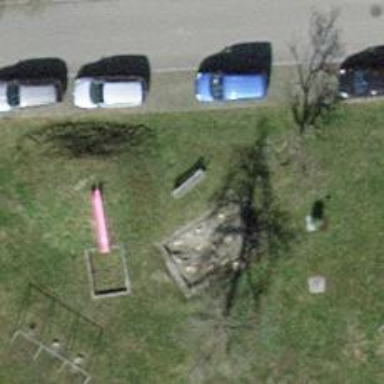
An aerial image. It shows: Brown bench.